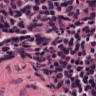
Metastatic tissue present: no